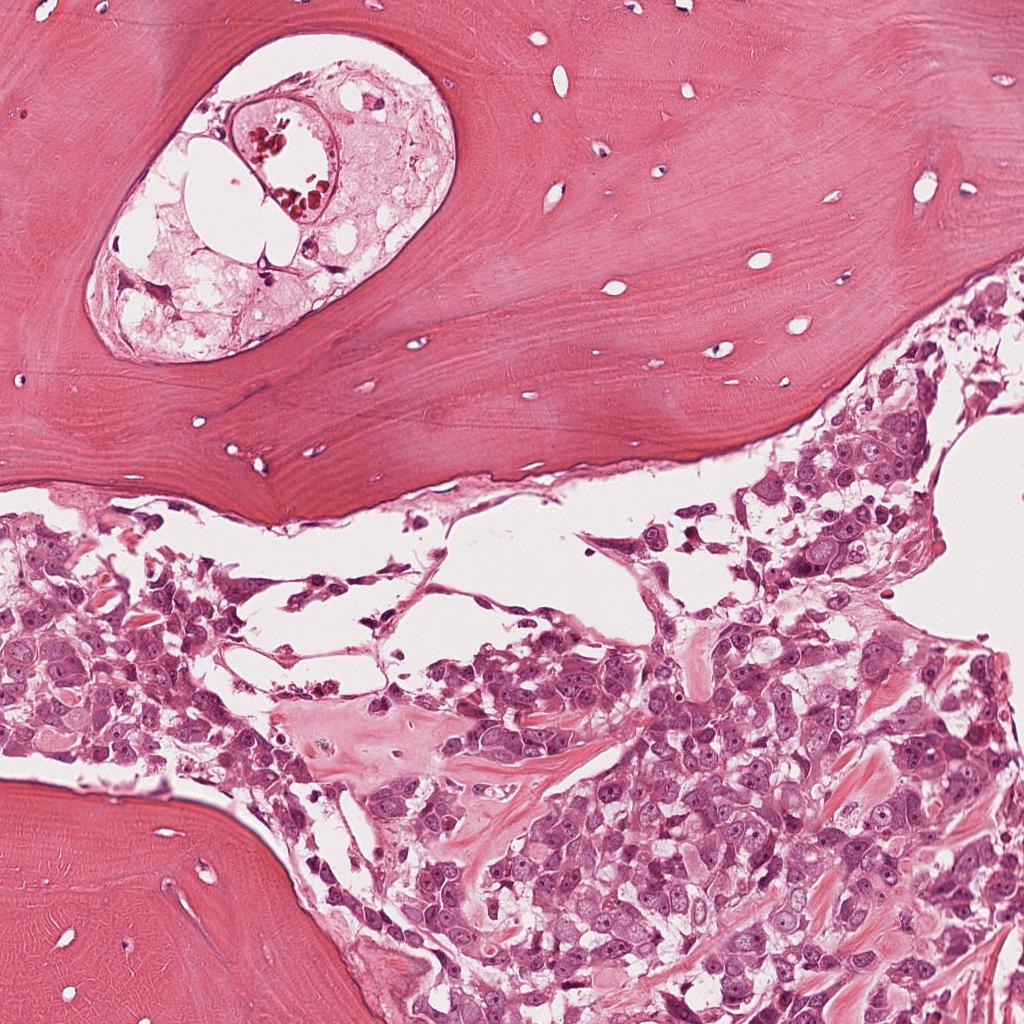
Label: Viable